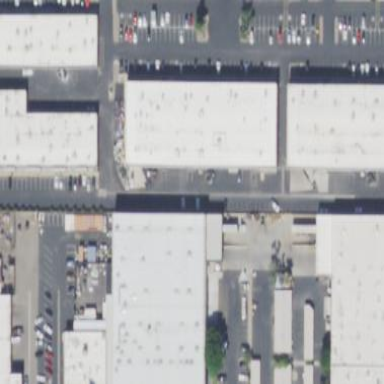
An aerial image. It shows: Industrial building.